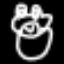
Label: frog